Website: walmart
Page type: address-validator
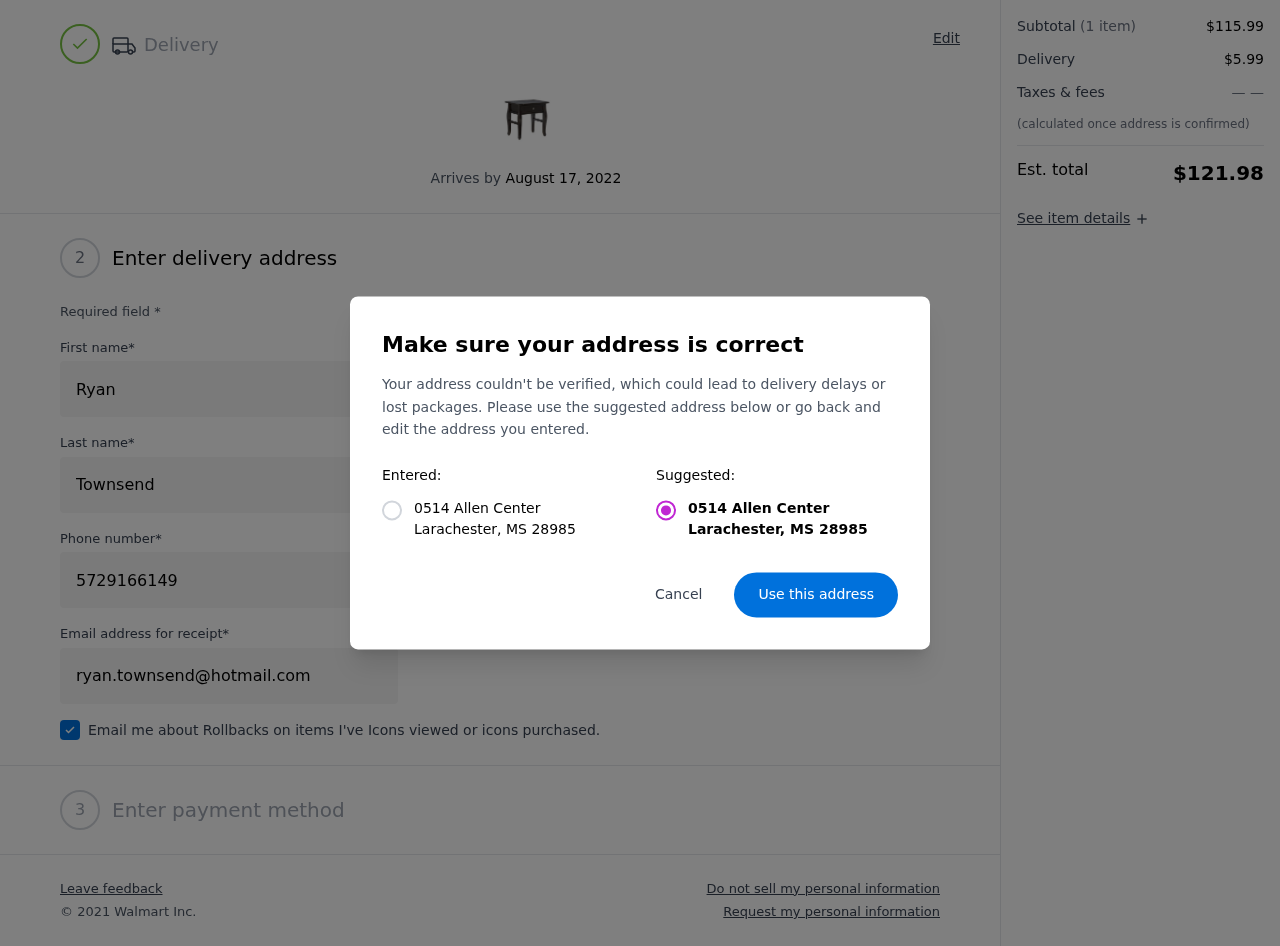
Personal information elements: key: PII_CITY
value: Larachester
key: PII_POSTCODE
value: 28985
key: PII_STATE_ABBR
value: MS
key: PII_STREET
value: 0514 Allen Center
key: PII_FIRSTNAME
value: Ryan
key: PII_LASTNAME
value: Townsend
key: PII_PHONE
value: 5729166149
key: PII_EMAIL
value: ryan.townsend@hotmail.com
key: PII_POSTCODE_FULL
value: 28985
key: PII_POSTCODE_NUMERIC
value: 28985
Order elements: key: ORDER_DELIVERY_DATE
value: August 17, 2022
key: ORDER_SUBTOTAL
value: $115.99
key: ORDER_SHIPPING_COST
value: $5.99
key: ORDER_TOTAL
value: $121.98